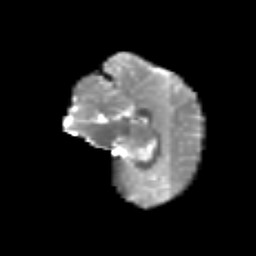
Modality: T2w
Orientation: sagittal
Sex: female
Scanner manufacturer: siemens
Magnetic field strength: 3 T
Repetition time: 5 s
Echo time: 0.0694 s